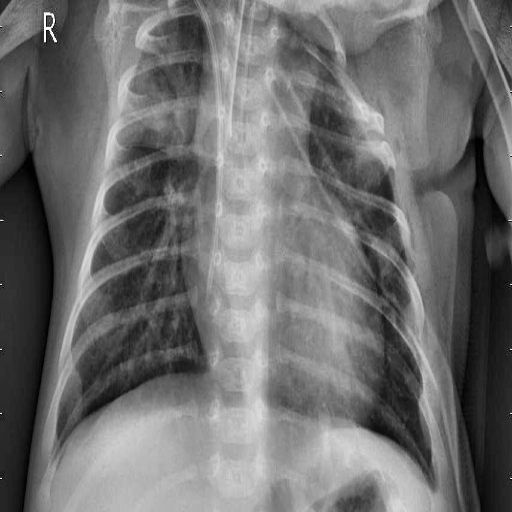
Finding: PNEUMONIA